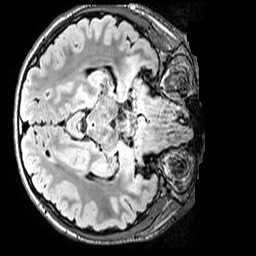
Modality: FLAIR
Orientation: axial
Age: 13
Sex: male
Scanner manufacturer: siemens
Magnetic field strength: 3 T
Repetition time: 5 s
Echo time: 0.388 s